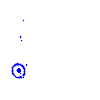
Particle: pion